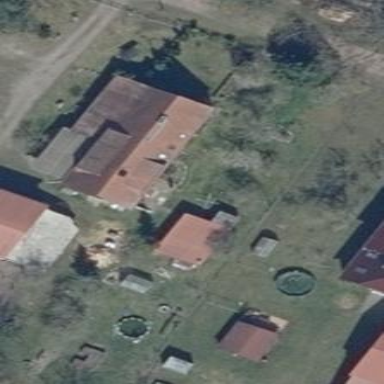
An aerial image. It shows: Simple house.